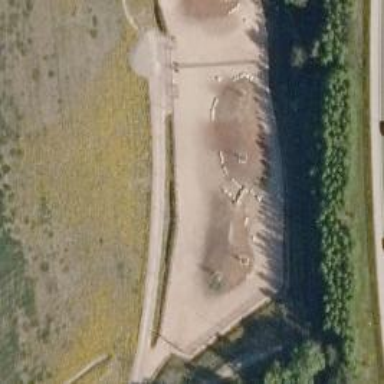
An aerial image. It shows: Dog park for leisure land.